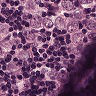
Metastatic tissue present: yes